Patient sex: F
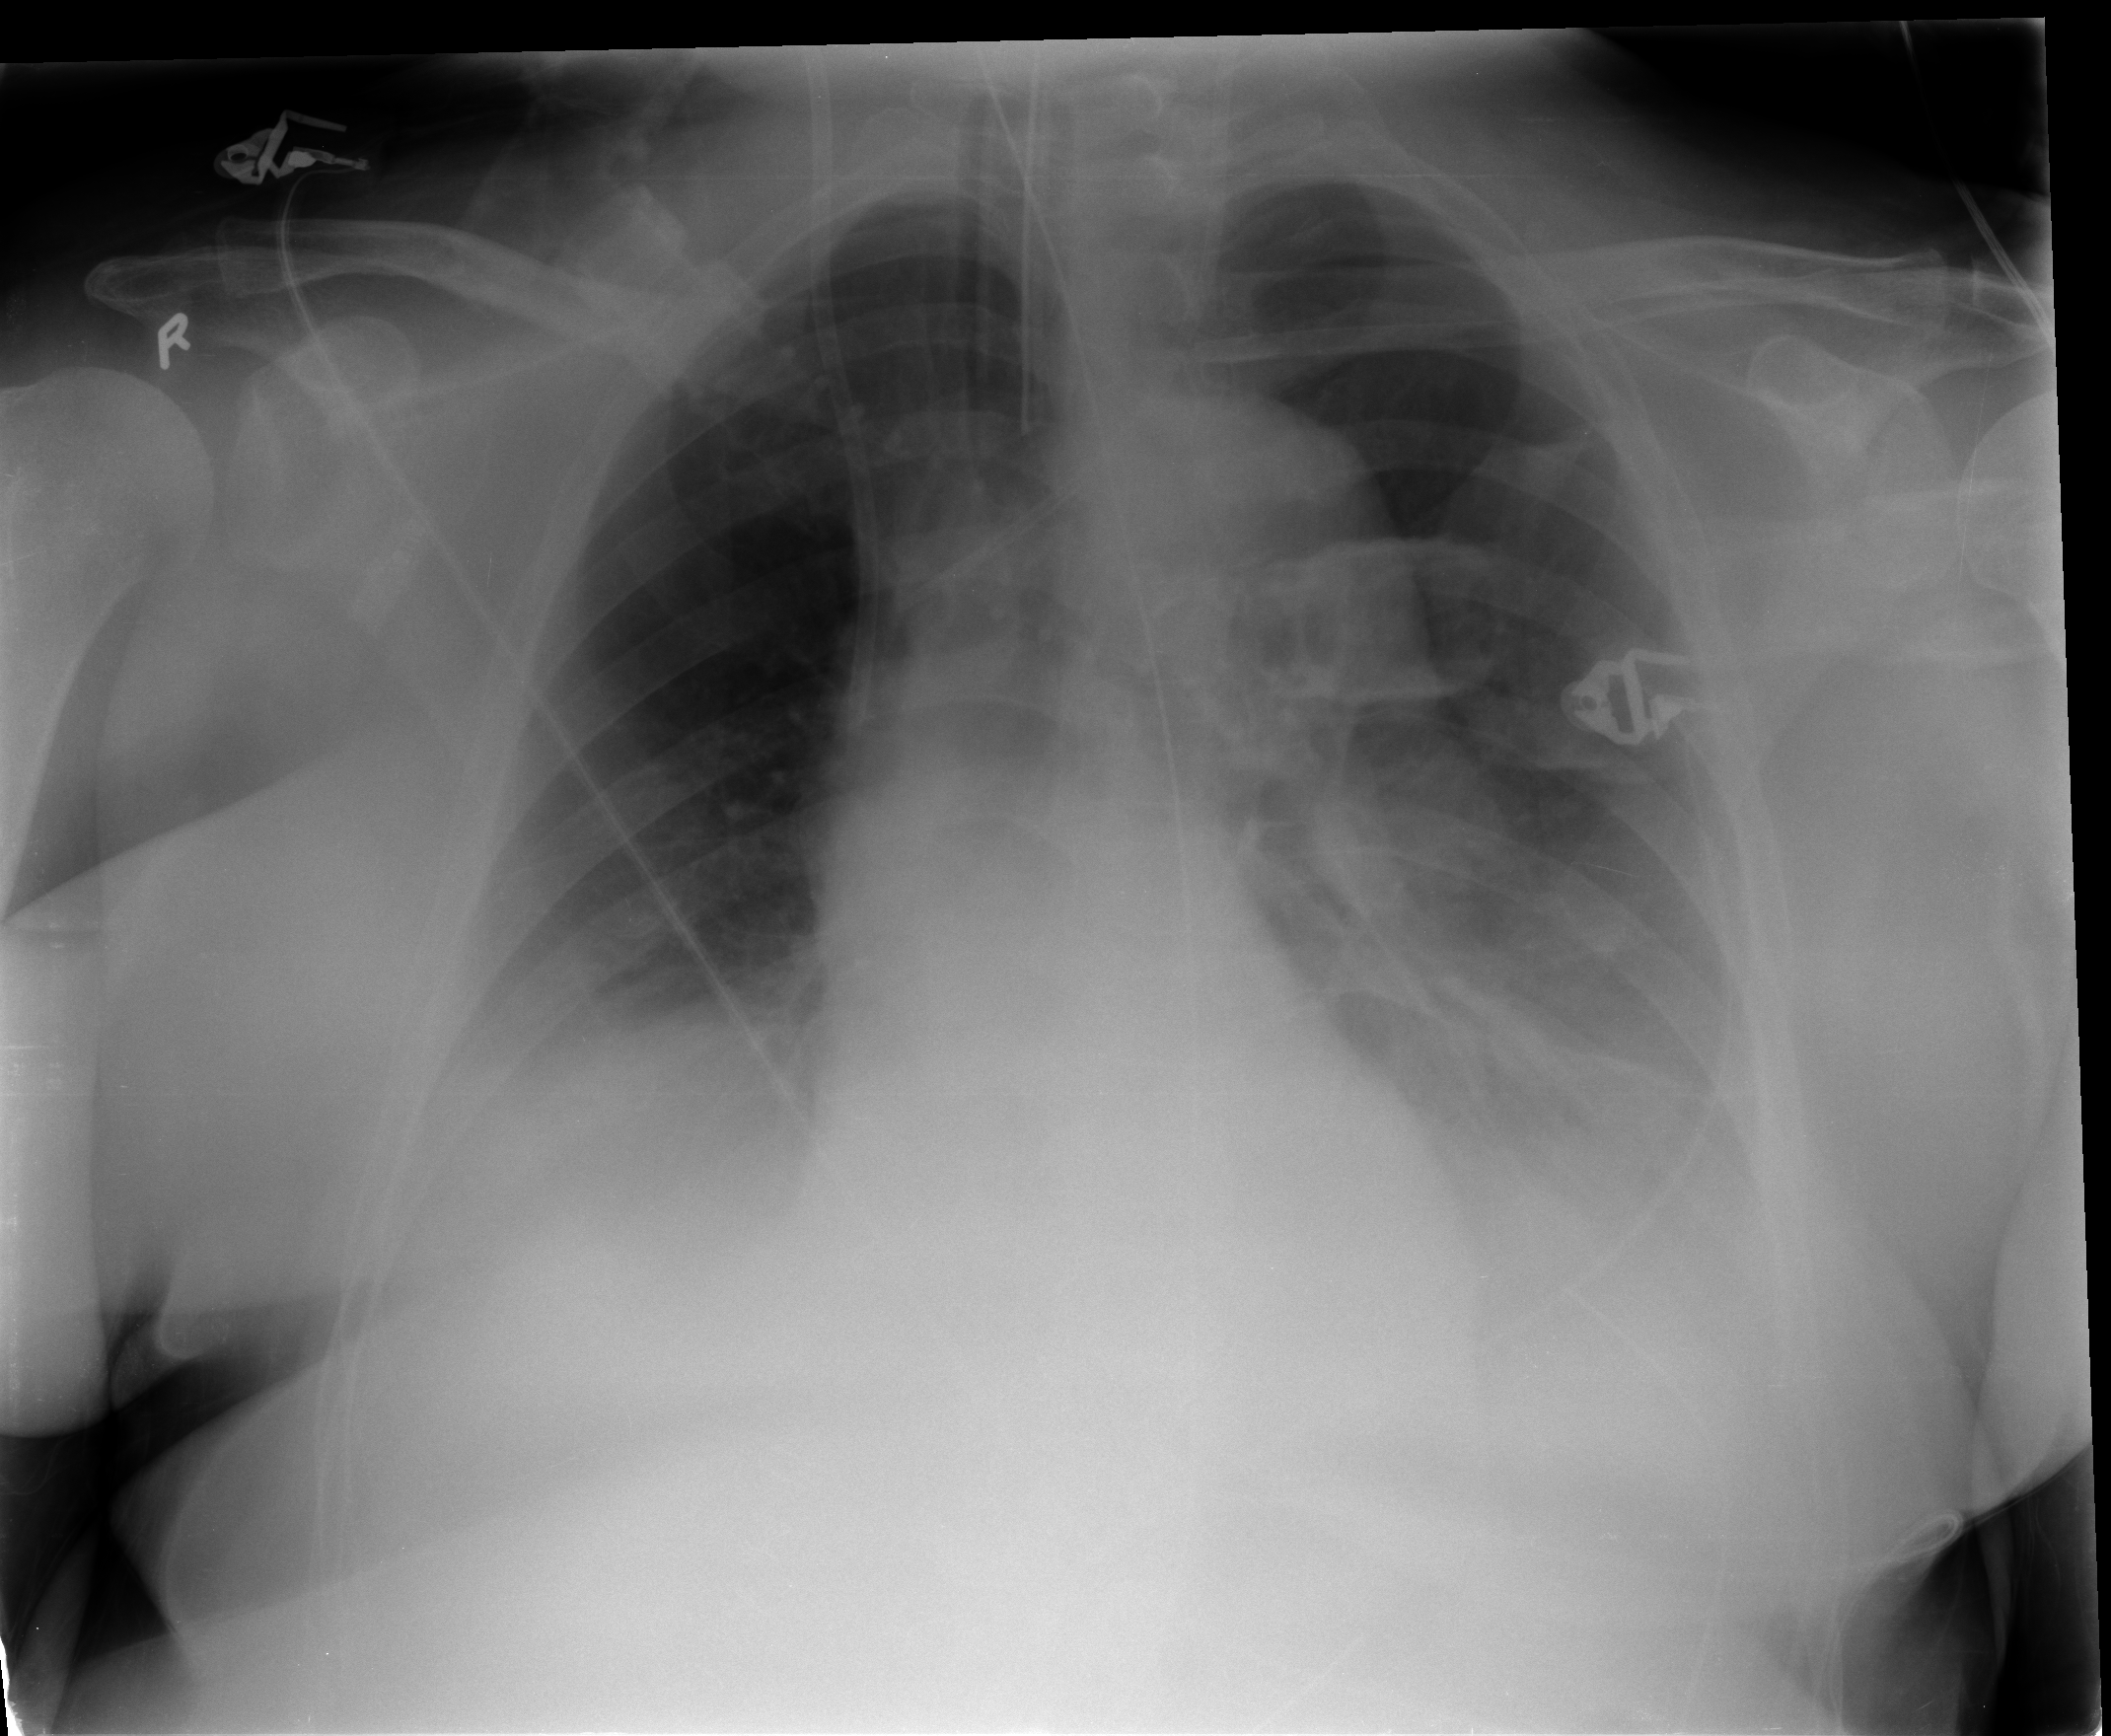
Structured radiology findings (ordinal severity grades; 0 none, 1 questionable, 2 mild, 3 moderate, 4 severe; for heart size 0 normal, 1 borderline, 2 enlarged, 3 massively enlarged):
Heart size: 0
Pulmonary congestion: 0
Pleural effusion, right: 2
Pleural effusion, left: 2
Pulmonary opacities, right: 0
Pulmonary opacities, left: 0
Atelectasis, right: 1
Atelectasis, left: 2